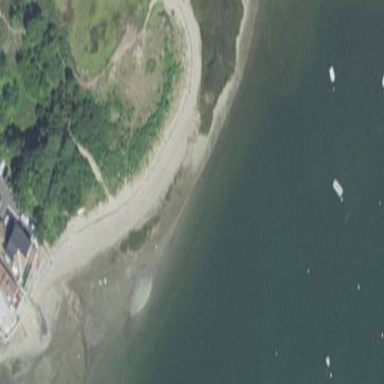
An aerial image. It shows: Sandy beach.